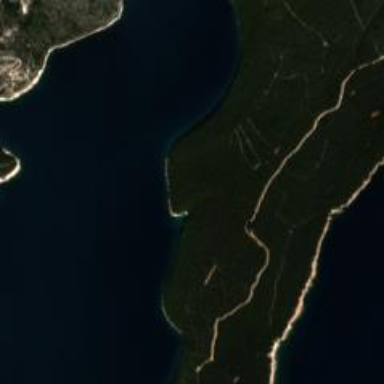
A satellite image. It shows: Beautiful bay with natural surroundings.